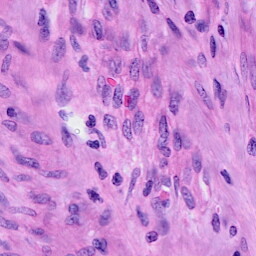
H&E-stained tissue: Cervix